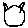
Label: cat